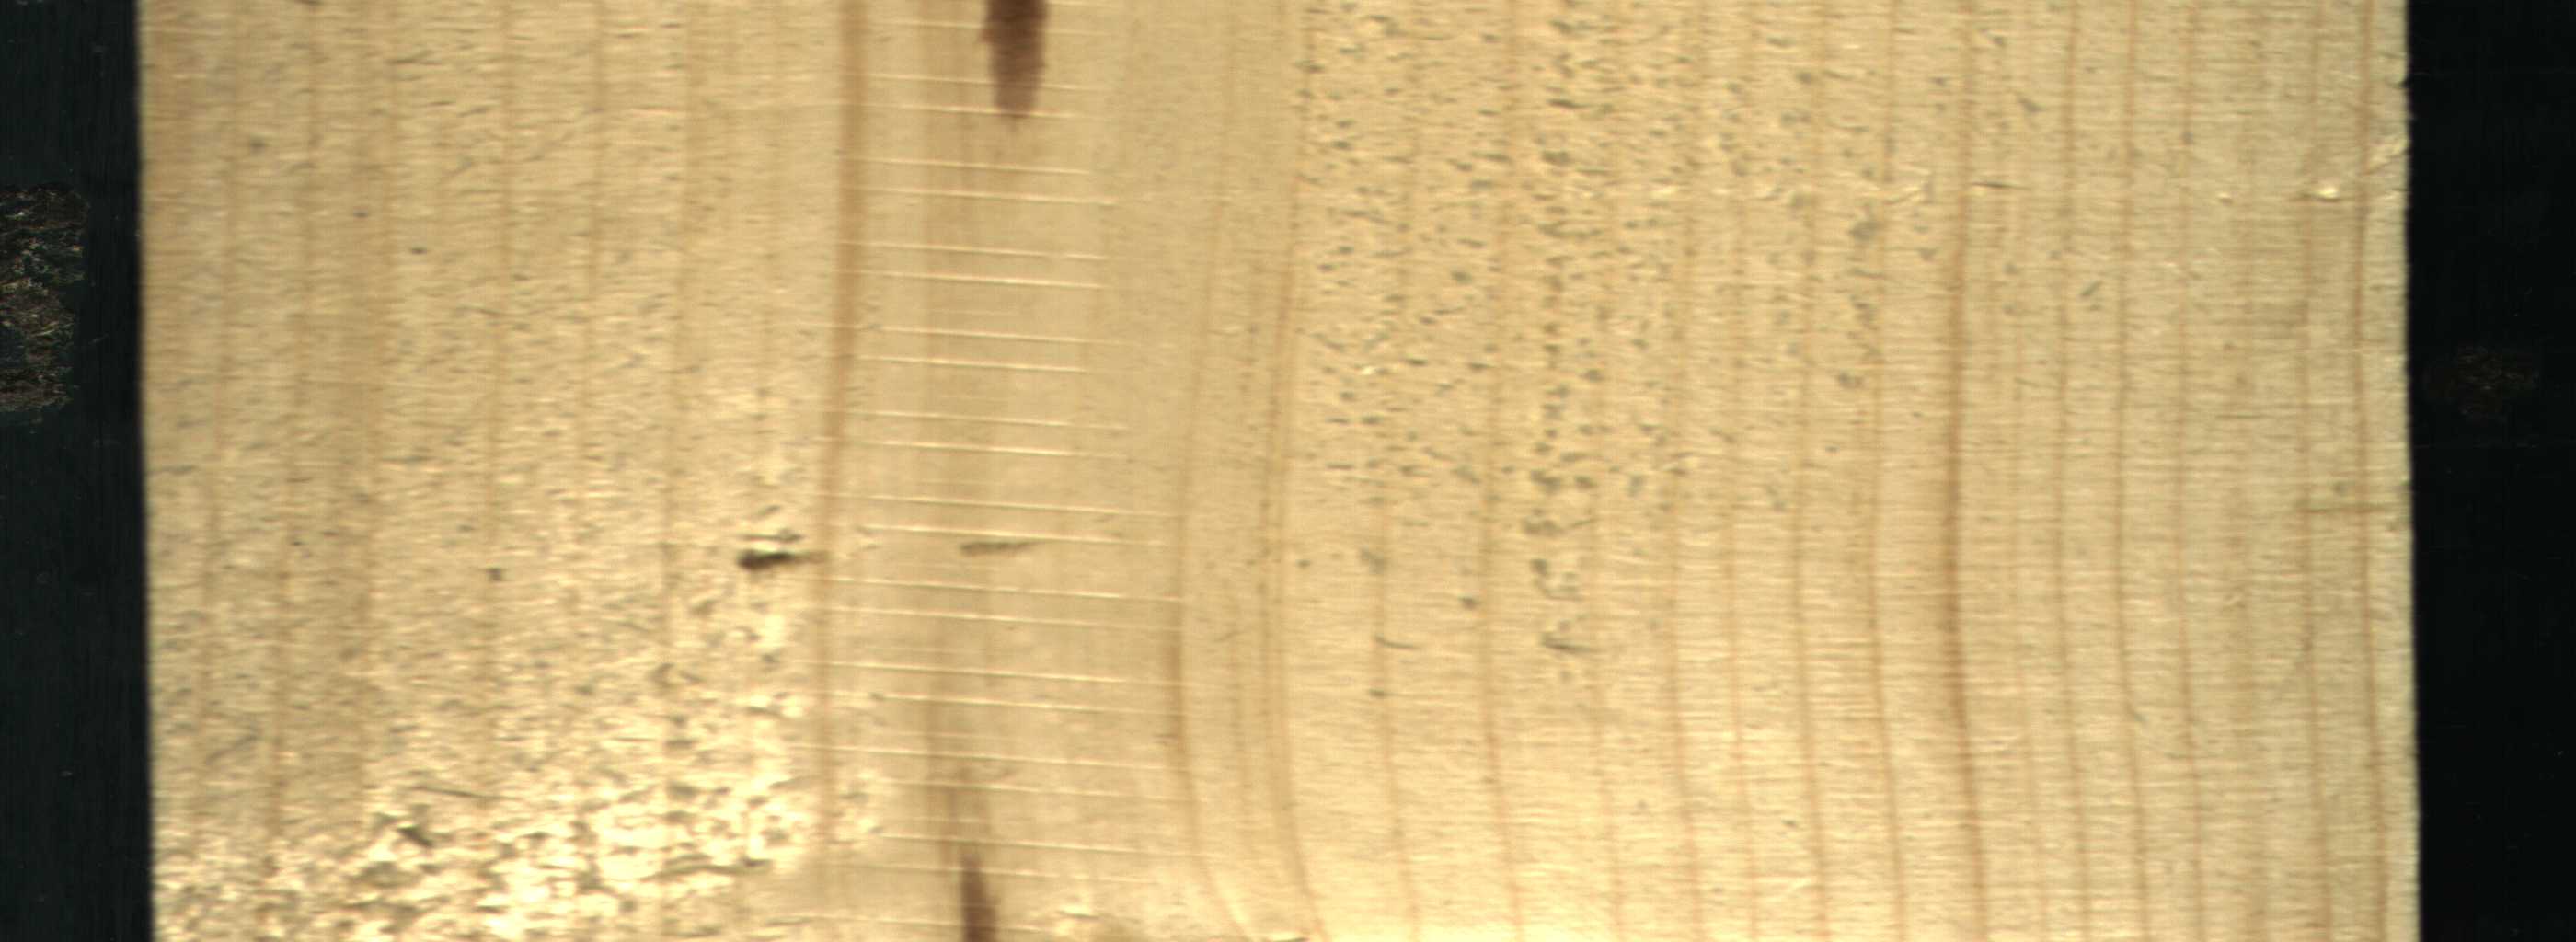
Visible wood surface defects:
Marrow
Quartzity
Dead_Knot